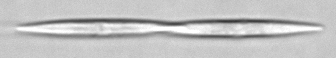
Label: Pseudo-nitzschia